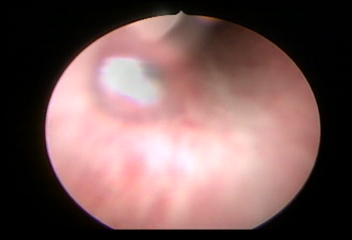
Modality: WLC
Class: Normal mucosa
Bladder cancer association: No